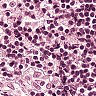
Metastatic tissue present: no